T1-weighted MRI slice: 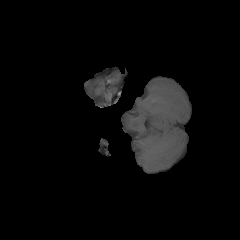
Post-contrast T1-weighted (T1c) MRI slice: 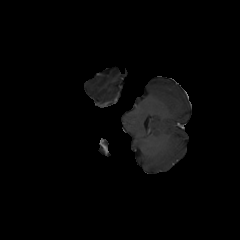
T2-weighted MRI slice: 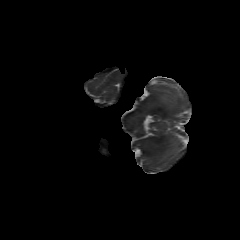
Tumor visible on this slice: no